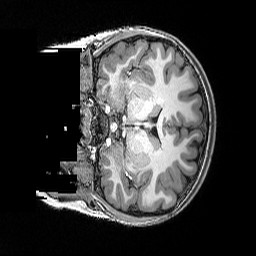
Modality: T1w
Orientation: coronal